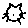
Label: cat